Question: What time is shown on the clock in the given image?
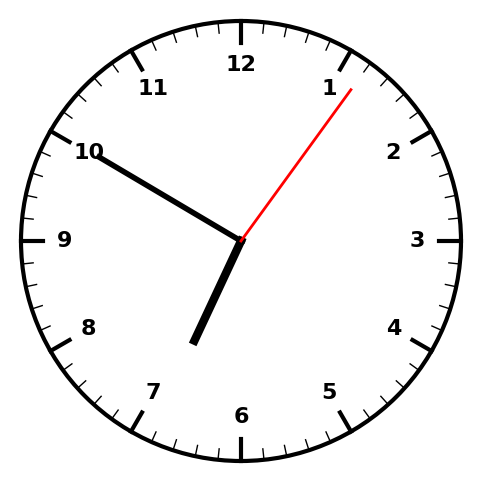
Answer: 06:50:06